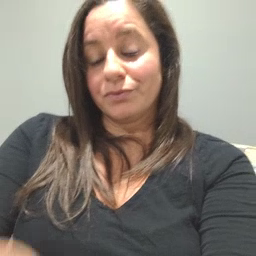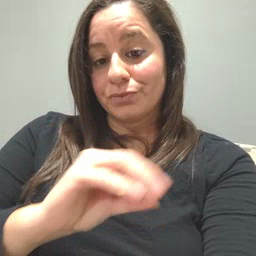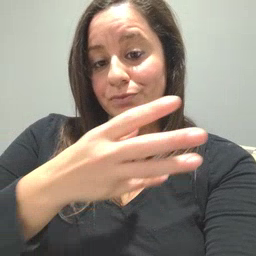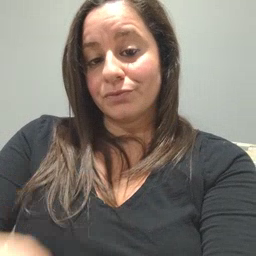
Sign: story